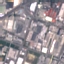
Land use / land cover: Industrial